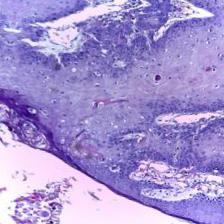
Diagnosis: OSCC